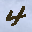
Label: 4